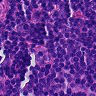
Metastatic tissue present: no